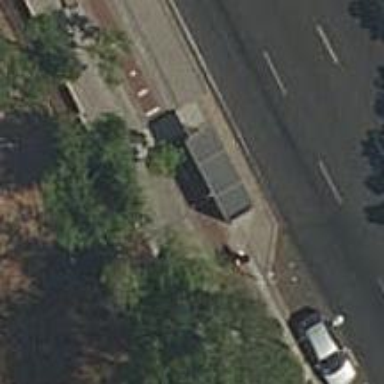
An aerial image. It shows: Bus stop with shelter. It is platform for public transport.